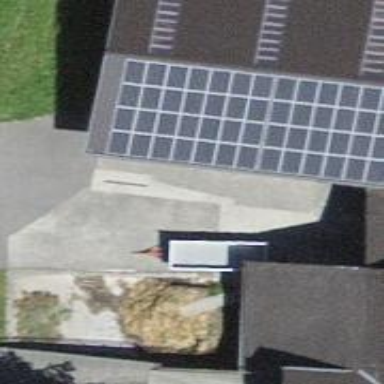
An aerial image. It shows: Shed building.